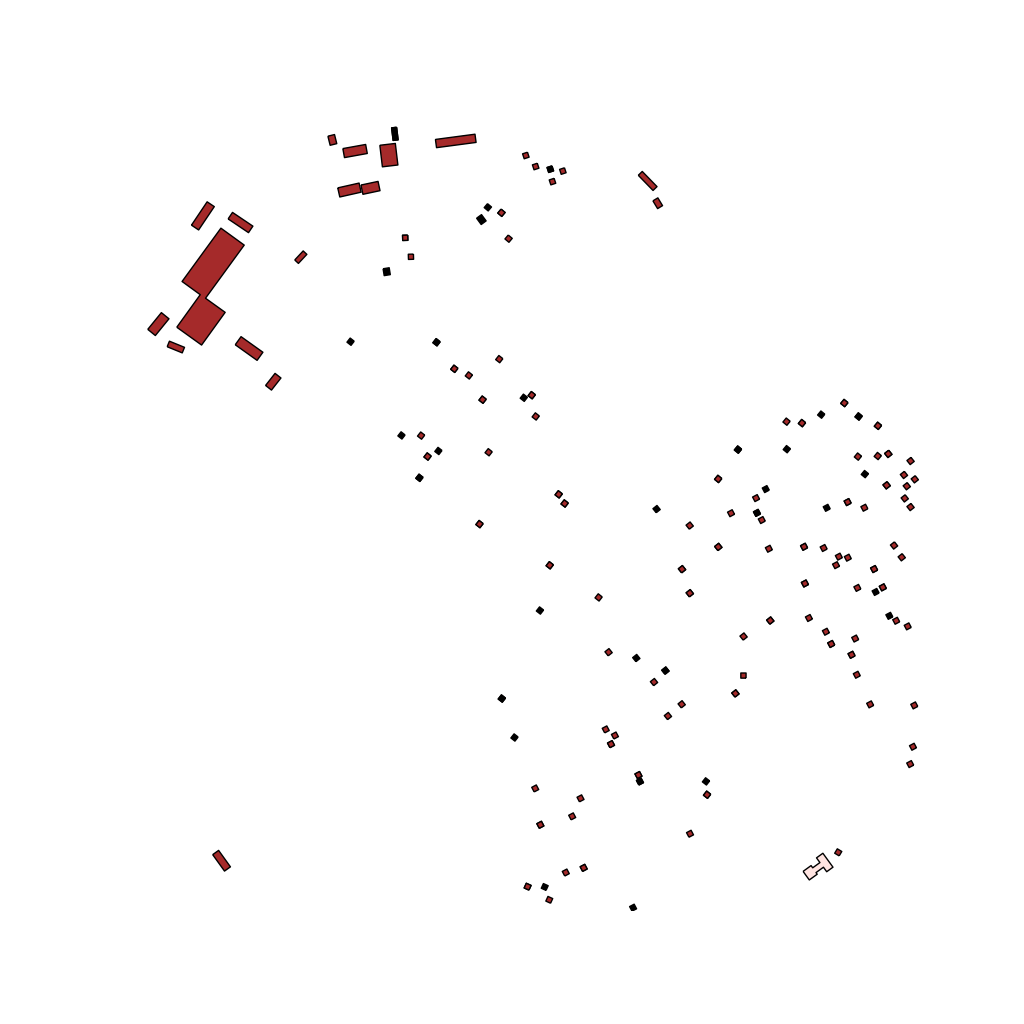
Tags: overhead vector_map, agriculture, industrial, recreation, residential, individual_rise, low_rise, density_1, Building, Facility, Gas, 1.0 km²